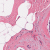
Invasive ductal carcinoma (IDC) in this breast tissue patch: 0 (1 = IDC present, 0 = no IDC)